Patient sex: M
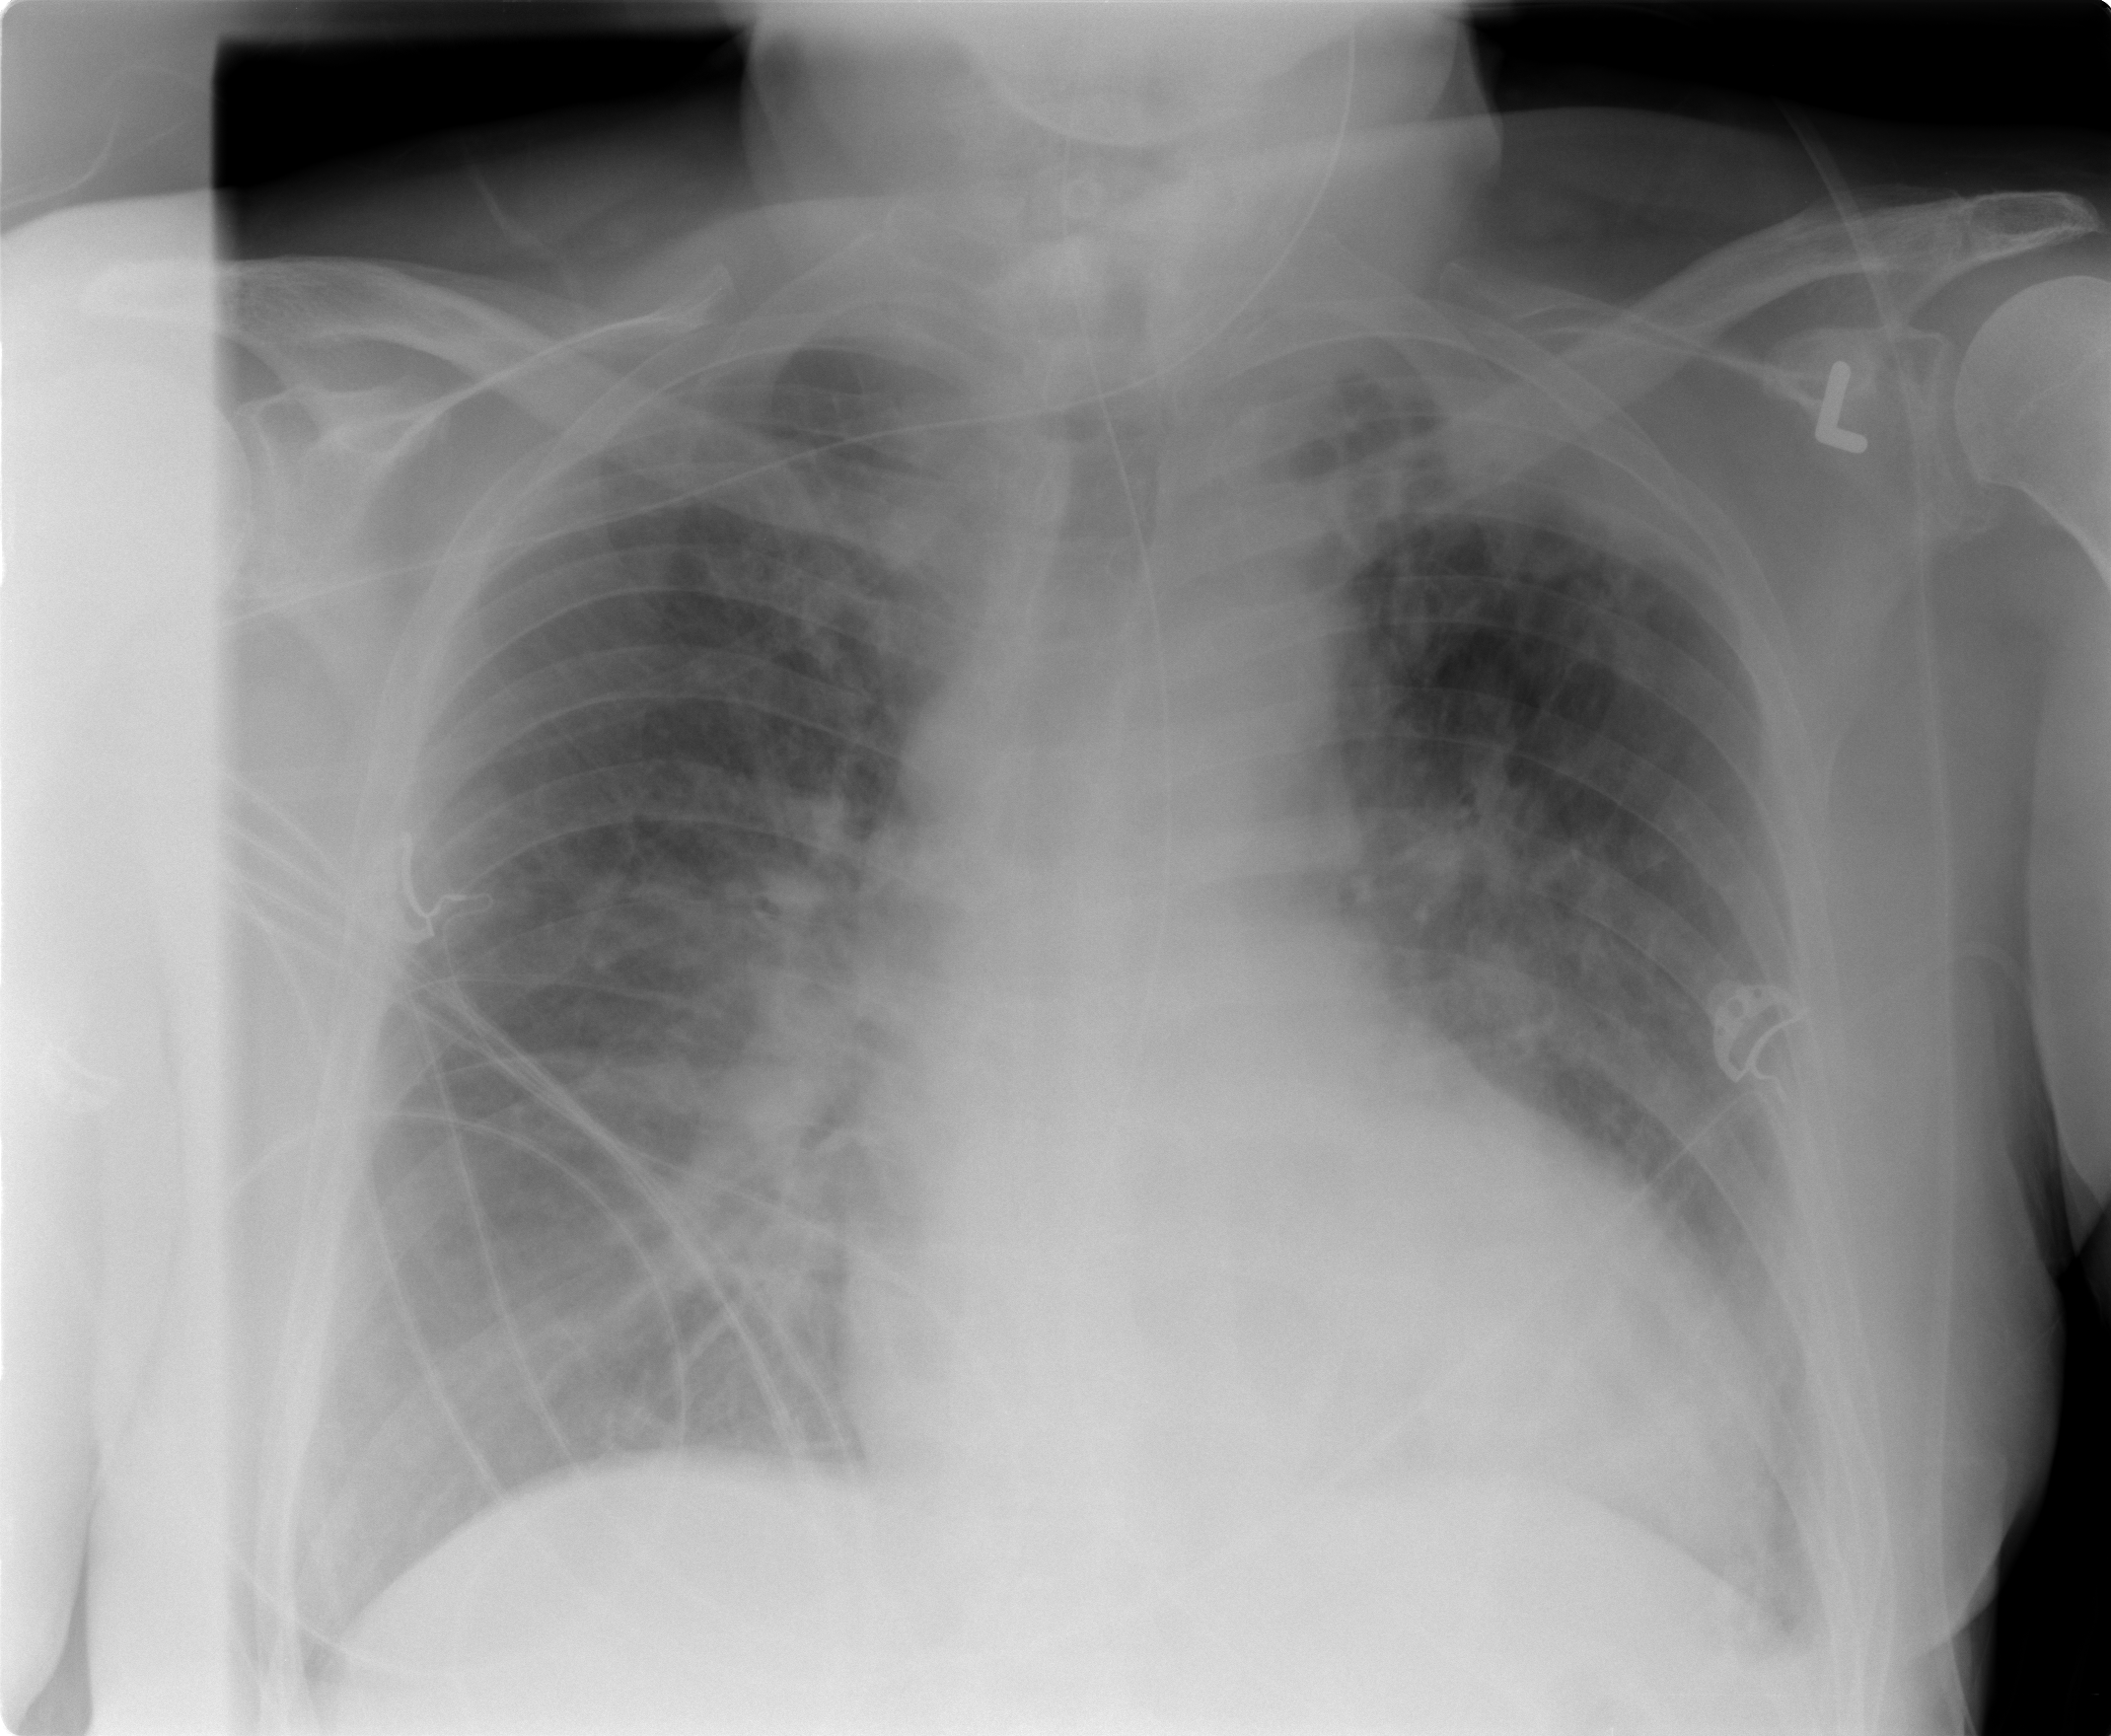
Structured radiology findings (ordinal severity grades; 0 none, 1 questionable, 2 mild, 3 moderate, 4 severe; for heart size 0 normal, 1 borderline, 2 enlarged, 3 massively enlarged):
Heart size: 2
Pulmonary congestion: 3
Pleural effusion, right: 0
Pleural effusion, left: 1
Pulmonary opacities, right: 2
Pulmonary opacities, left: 2
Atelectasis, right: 0
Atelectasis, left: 2